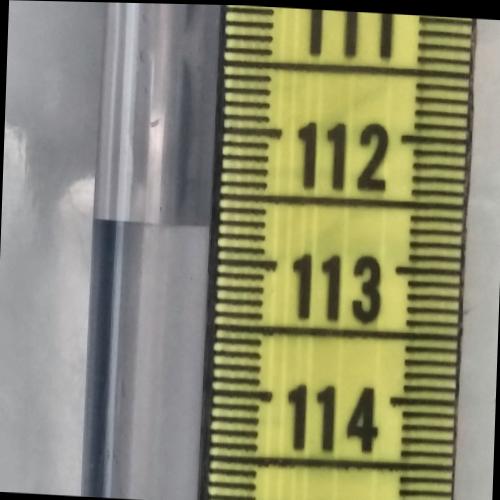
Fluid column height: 112.7 cm